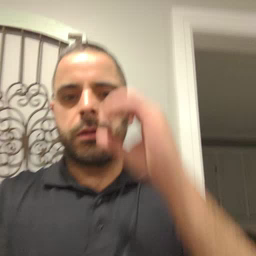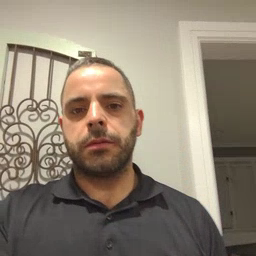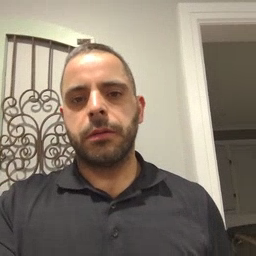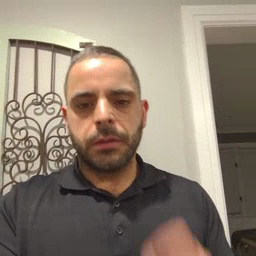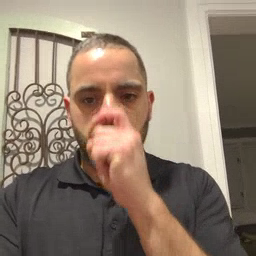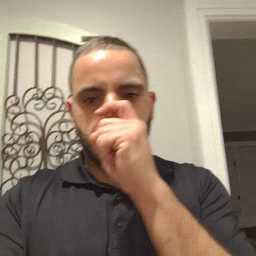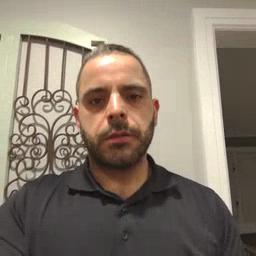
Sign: doll